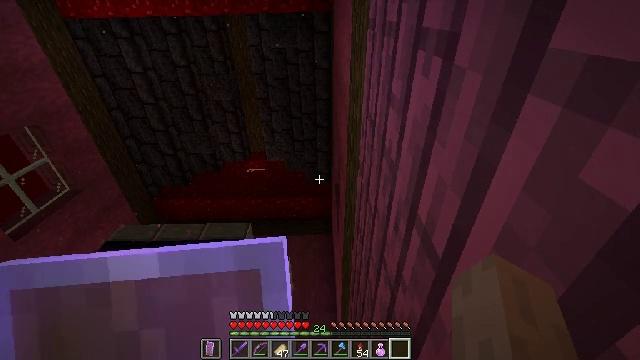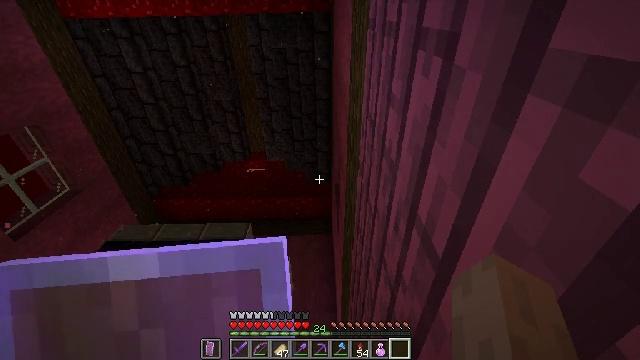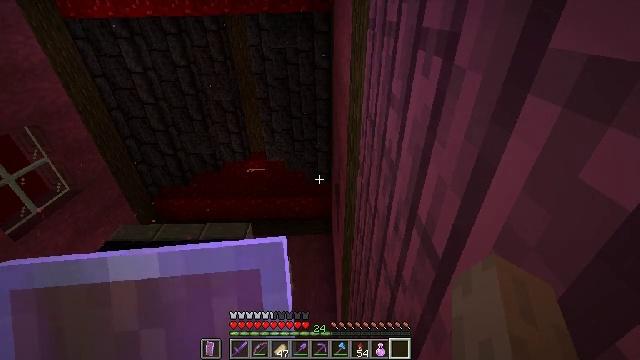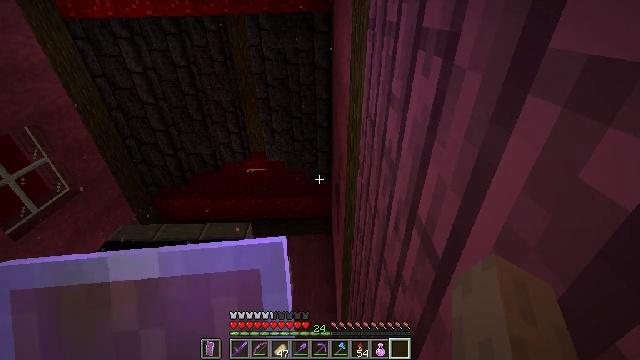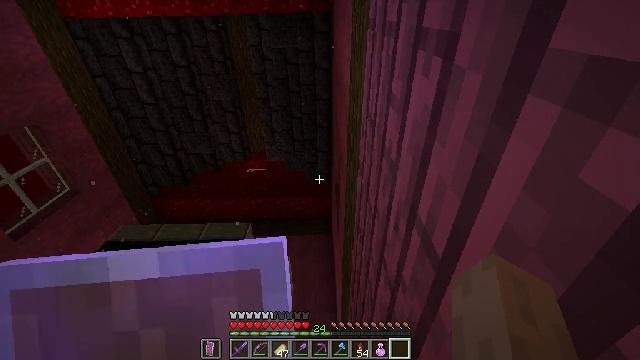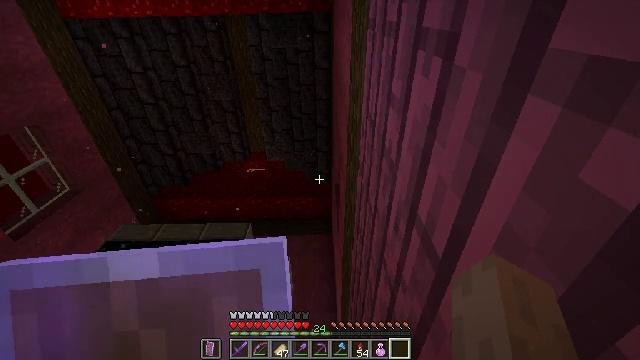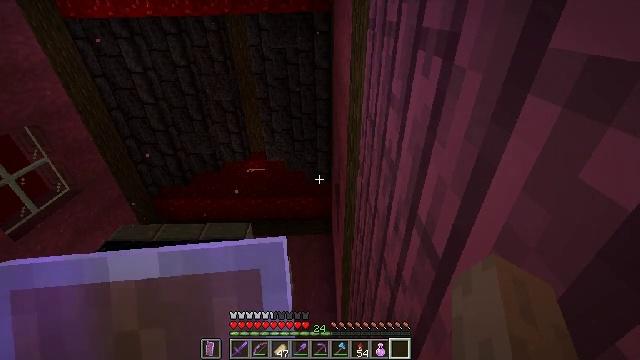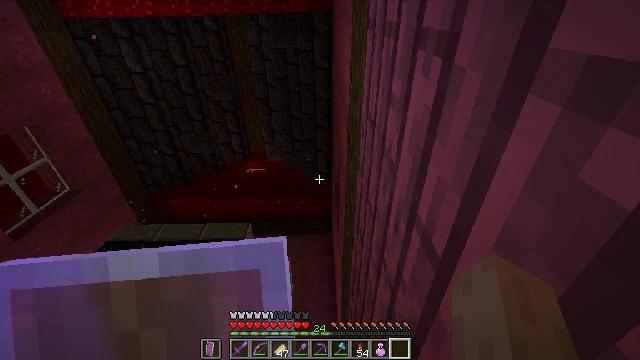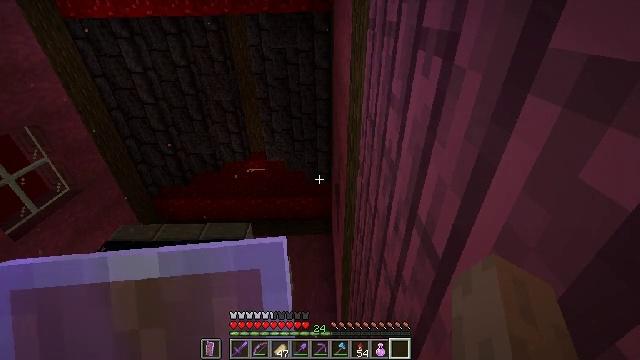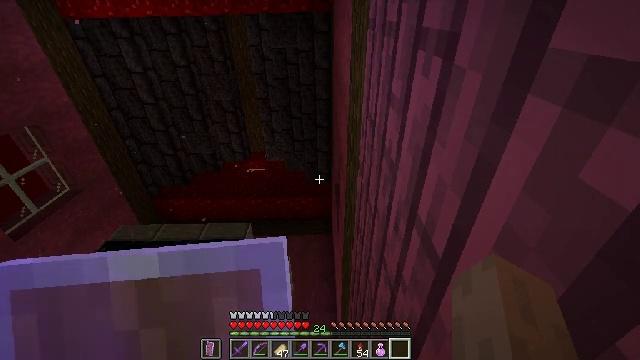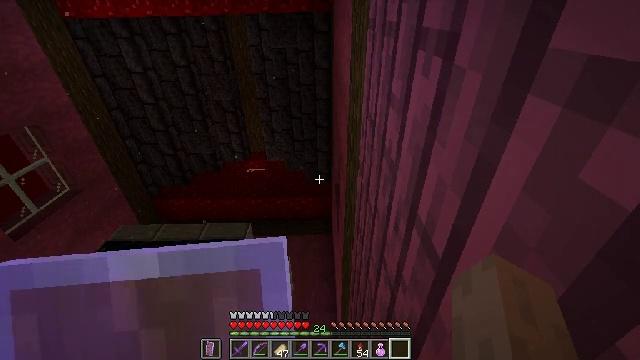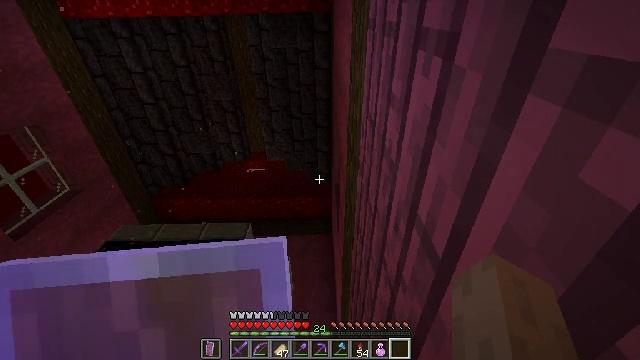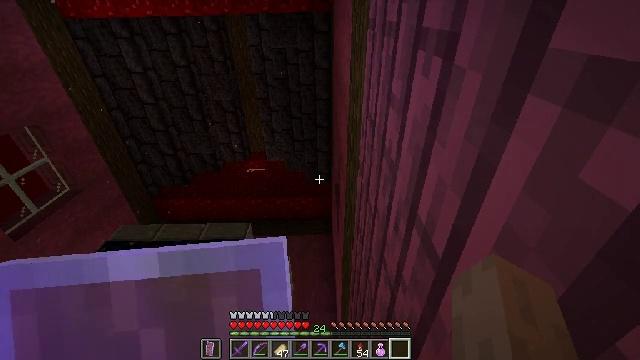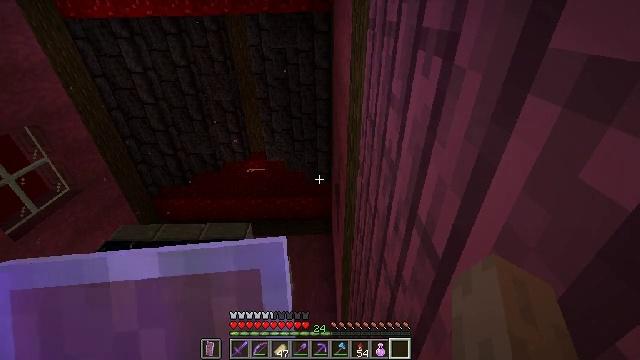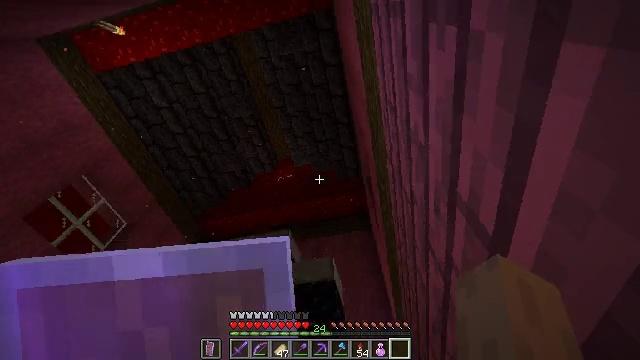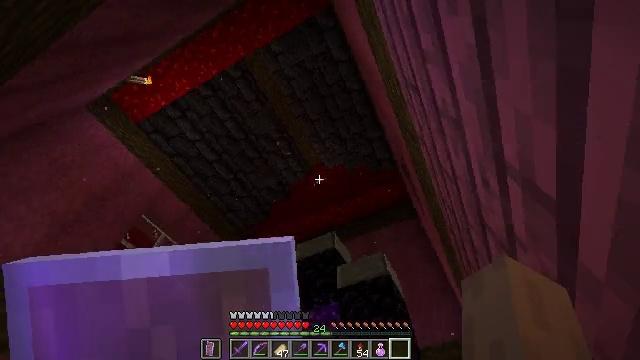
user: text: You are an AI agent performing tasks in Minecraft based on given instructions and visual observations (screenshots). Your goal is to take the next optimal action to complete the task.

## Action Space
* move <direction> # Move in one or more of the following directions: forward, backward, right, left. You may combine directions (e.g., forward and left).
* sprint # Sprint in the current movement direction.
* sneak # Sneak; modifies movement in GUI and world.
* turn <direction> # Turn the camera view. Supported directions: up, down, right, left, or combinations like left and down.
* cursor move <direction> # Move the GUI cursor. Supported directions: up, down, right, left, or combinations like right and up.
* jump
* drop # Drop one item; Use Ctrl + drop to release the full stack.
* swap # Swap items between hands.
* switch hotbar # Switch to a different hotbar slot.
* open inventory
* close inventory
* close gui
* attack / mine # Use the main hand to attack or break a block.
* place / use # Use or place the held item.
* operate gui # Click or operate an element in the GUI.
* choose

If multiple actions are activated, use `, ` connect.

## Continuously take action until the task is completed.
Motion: motion action
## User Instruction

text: Break the nether brick slab.
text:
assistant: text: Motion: no_op
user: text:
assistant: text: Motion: no_op
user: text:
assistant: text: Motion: no_op
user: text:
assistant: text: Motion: no_op
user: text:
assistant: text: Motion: no_op
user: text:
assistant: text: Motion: no_op
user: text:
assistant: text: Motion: no_op
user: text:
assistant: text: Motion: no_op
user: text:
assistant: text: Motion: no_op
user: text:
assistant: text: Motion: no_op
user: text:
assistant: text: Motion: no_op
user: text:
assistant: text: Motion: no_op
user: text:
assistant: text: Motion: no_op
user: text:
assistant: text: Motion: turn left
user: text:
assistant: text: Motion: turn left
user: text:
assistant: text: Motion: turn left
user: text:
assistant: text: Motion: turn left and down
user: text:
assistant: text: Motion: no_op
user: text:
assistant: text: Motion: no_op
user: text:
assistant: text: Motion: open inventory
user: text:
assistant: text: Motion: open inventory
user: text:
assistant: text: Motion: open inventory
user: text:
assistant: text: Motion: open inventory
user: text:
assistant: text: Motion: no_op
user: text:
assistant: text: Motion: no_op
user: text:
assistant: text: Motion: no_op
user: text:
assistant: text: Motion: no_op
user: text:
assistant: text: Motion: no_op
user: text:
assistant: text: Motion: no_op
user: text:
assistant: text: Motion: no_op